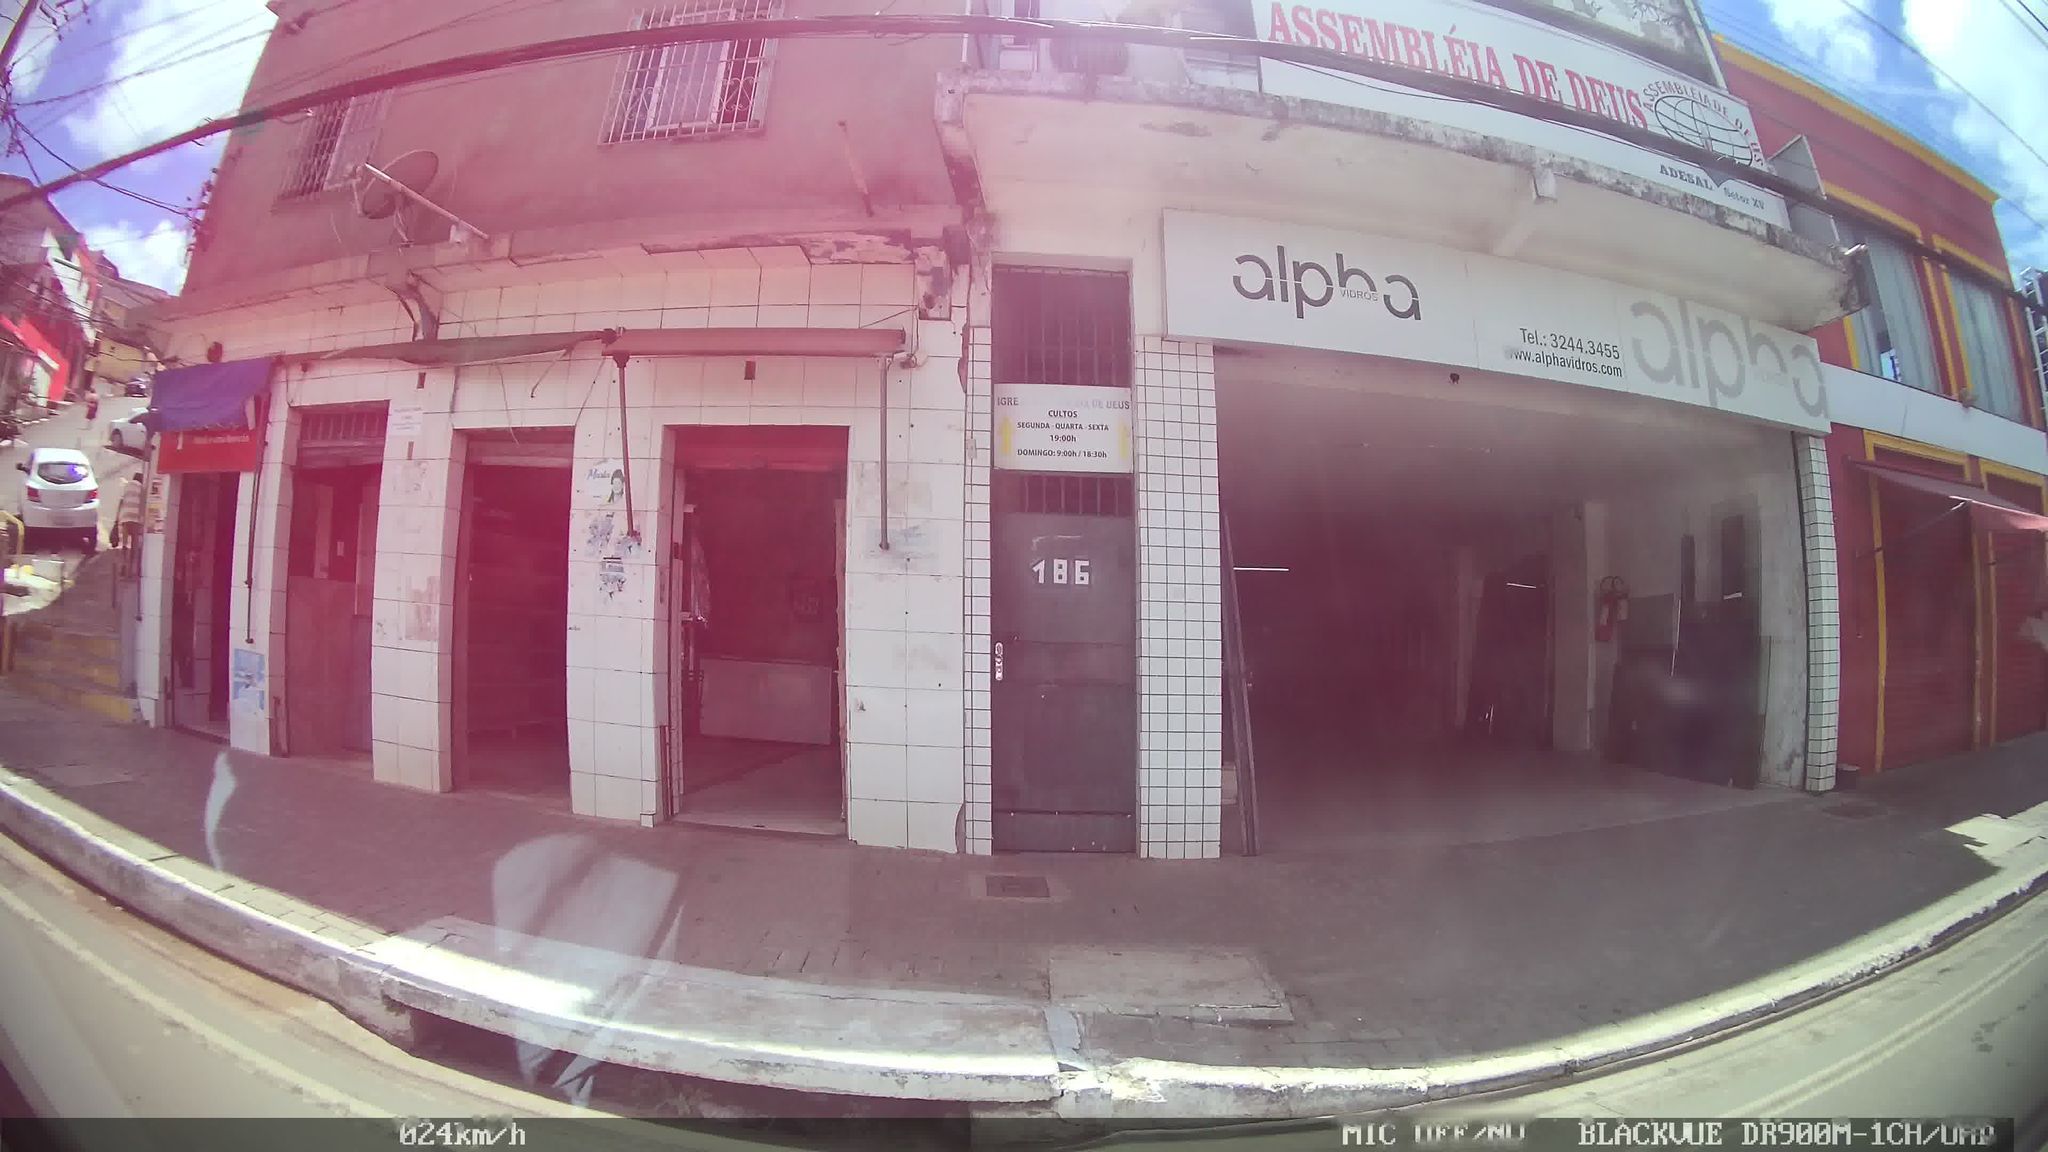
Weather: clear
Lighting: day
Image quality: good
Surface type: driving surface
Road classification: footway
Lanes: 3
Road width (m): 1.5
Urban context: urban centre
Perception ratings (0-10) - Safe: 3.45, Lively: 2.06, Beautiful: 3.61, Boring: 1.19, Depressing: 3.84, Wealthy: 0.89